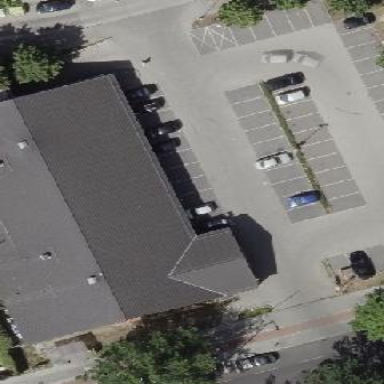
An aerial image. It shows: Convenience shop.